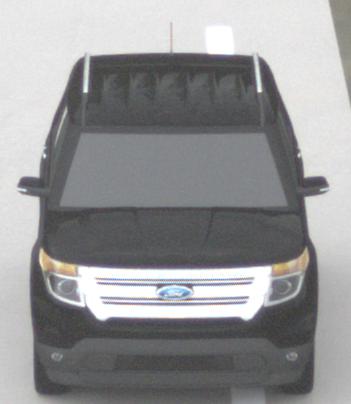
Make: Ford
Model: Explorer
Detailed model: Gen. 5
Model produced from: 2010
Model produced until: 2019
Doors: 5
Color: black
Road condition: dry road
Daytime: midday
Contrast: low contrast